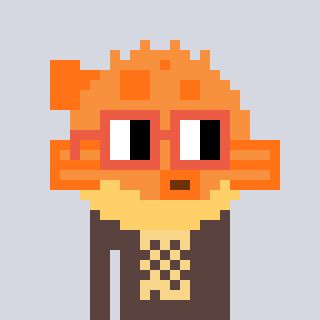
a pixel art character with square orange glasses, a pufferfish-shaped head and a darkbrown-colored body on a cool background